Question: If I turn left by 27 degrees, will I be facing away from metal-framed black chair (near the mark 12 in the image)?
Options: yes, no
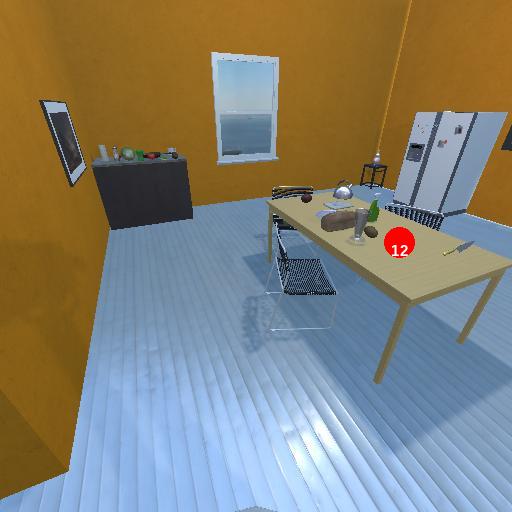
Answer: yes